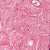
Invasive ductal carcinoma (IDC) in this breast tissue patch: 0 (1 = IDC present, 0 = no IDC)